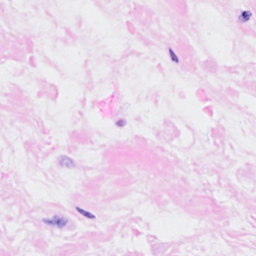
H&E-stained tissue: Breast